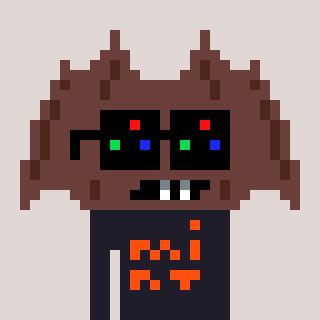
a pixel art character with square black sunglasses, a bat-shaped head and a grayscale-colored body on a warm background